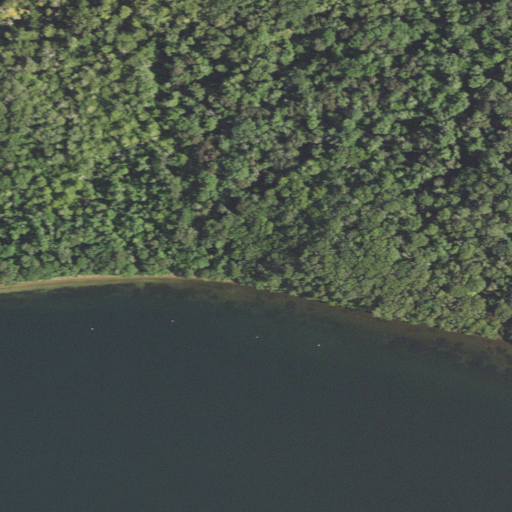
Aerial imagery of cape in Massachusetts named Conaumet Neck containing open water, woody wetlands, mixed forest, deciduous forest, and evergreen forest